Brain MRI, t1w sequence, axial 2D slice.
Patient: age 18, sex F, weight 95 kg, height 1.95 m
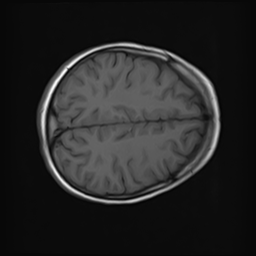